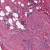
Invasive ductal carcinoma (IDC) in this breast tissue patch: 0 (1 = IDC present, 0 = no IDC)